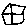
Label: house